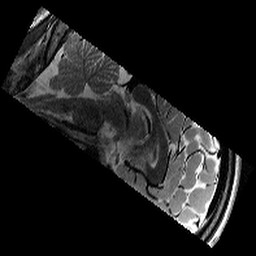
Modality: T2w
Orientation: sagittal
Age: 13
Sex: male
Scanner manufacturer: siemens
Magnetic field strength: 3 T
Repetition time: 9.23 s
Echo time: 0.067 s